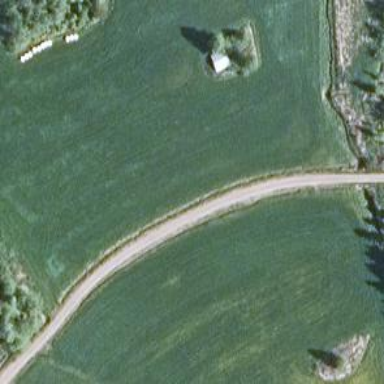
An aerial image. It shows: Unclassified road.